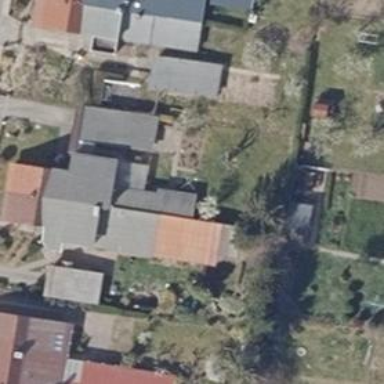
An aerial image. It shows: Simple and straightforward house.